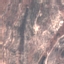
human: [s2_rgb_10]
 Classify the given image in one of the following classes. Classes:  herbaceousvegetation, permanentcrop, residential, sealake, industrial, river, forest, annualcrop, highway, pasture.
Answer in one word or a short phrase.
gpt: HerbaceousVegetation